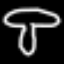
Label: mushroom